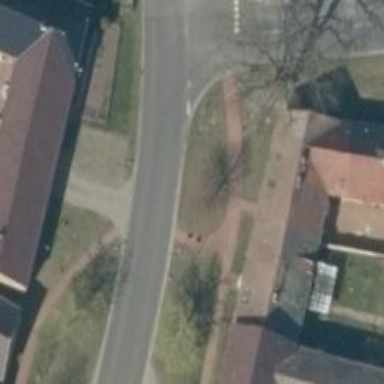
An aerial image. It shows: Unmarked crossing on the road.